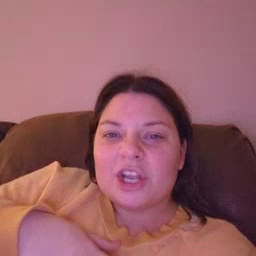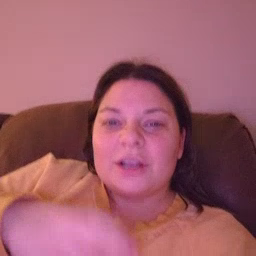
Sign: alligator